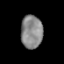
Tissue: prostate
Cell type: Fibroblasts
Senescence score: 0.6981
Nuclear area (px): 701
Mean DAPI intensity: 136.635